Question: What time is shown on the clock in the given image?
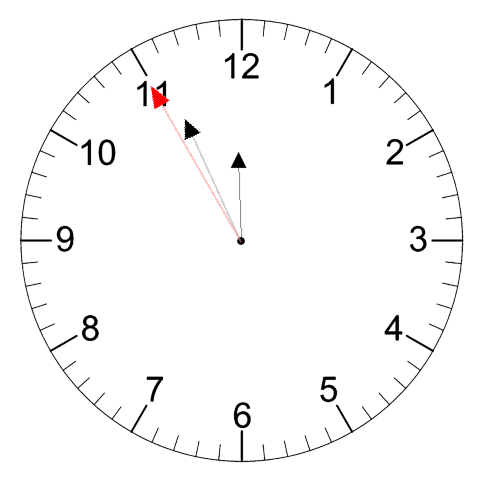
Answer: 11:55:55